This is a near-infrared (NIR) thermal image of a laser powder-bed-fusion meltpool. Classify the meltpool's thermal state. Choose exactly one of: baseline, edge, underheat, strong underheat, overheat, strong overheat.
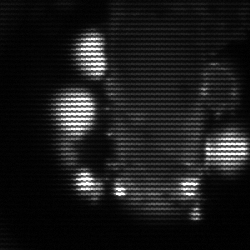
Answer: strong underheat